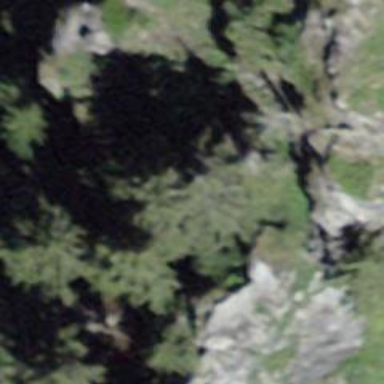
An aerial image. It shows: Natural cliff.